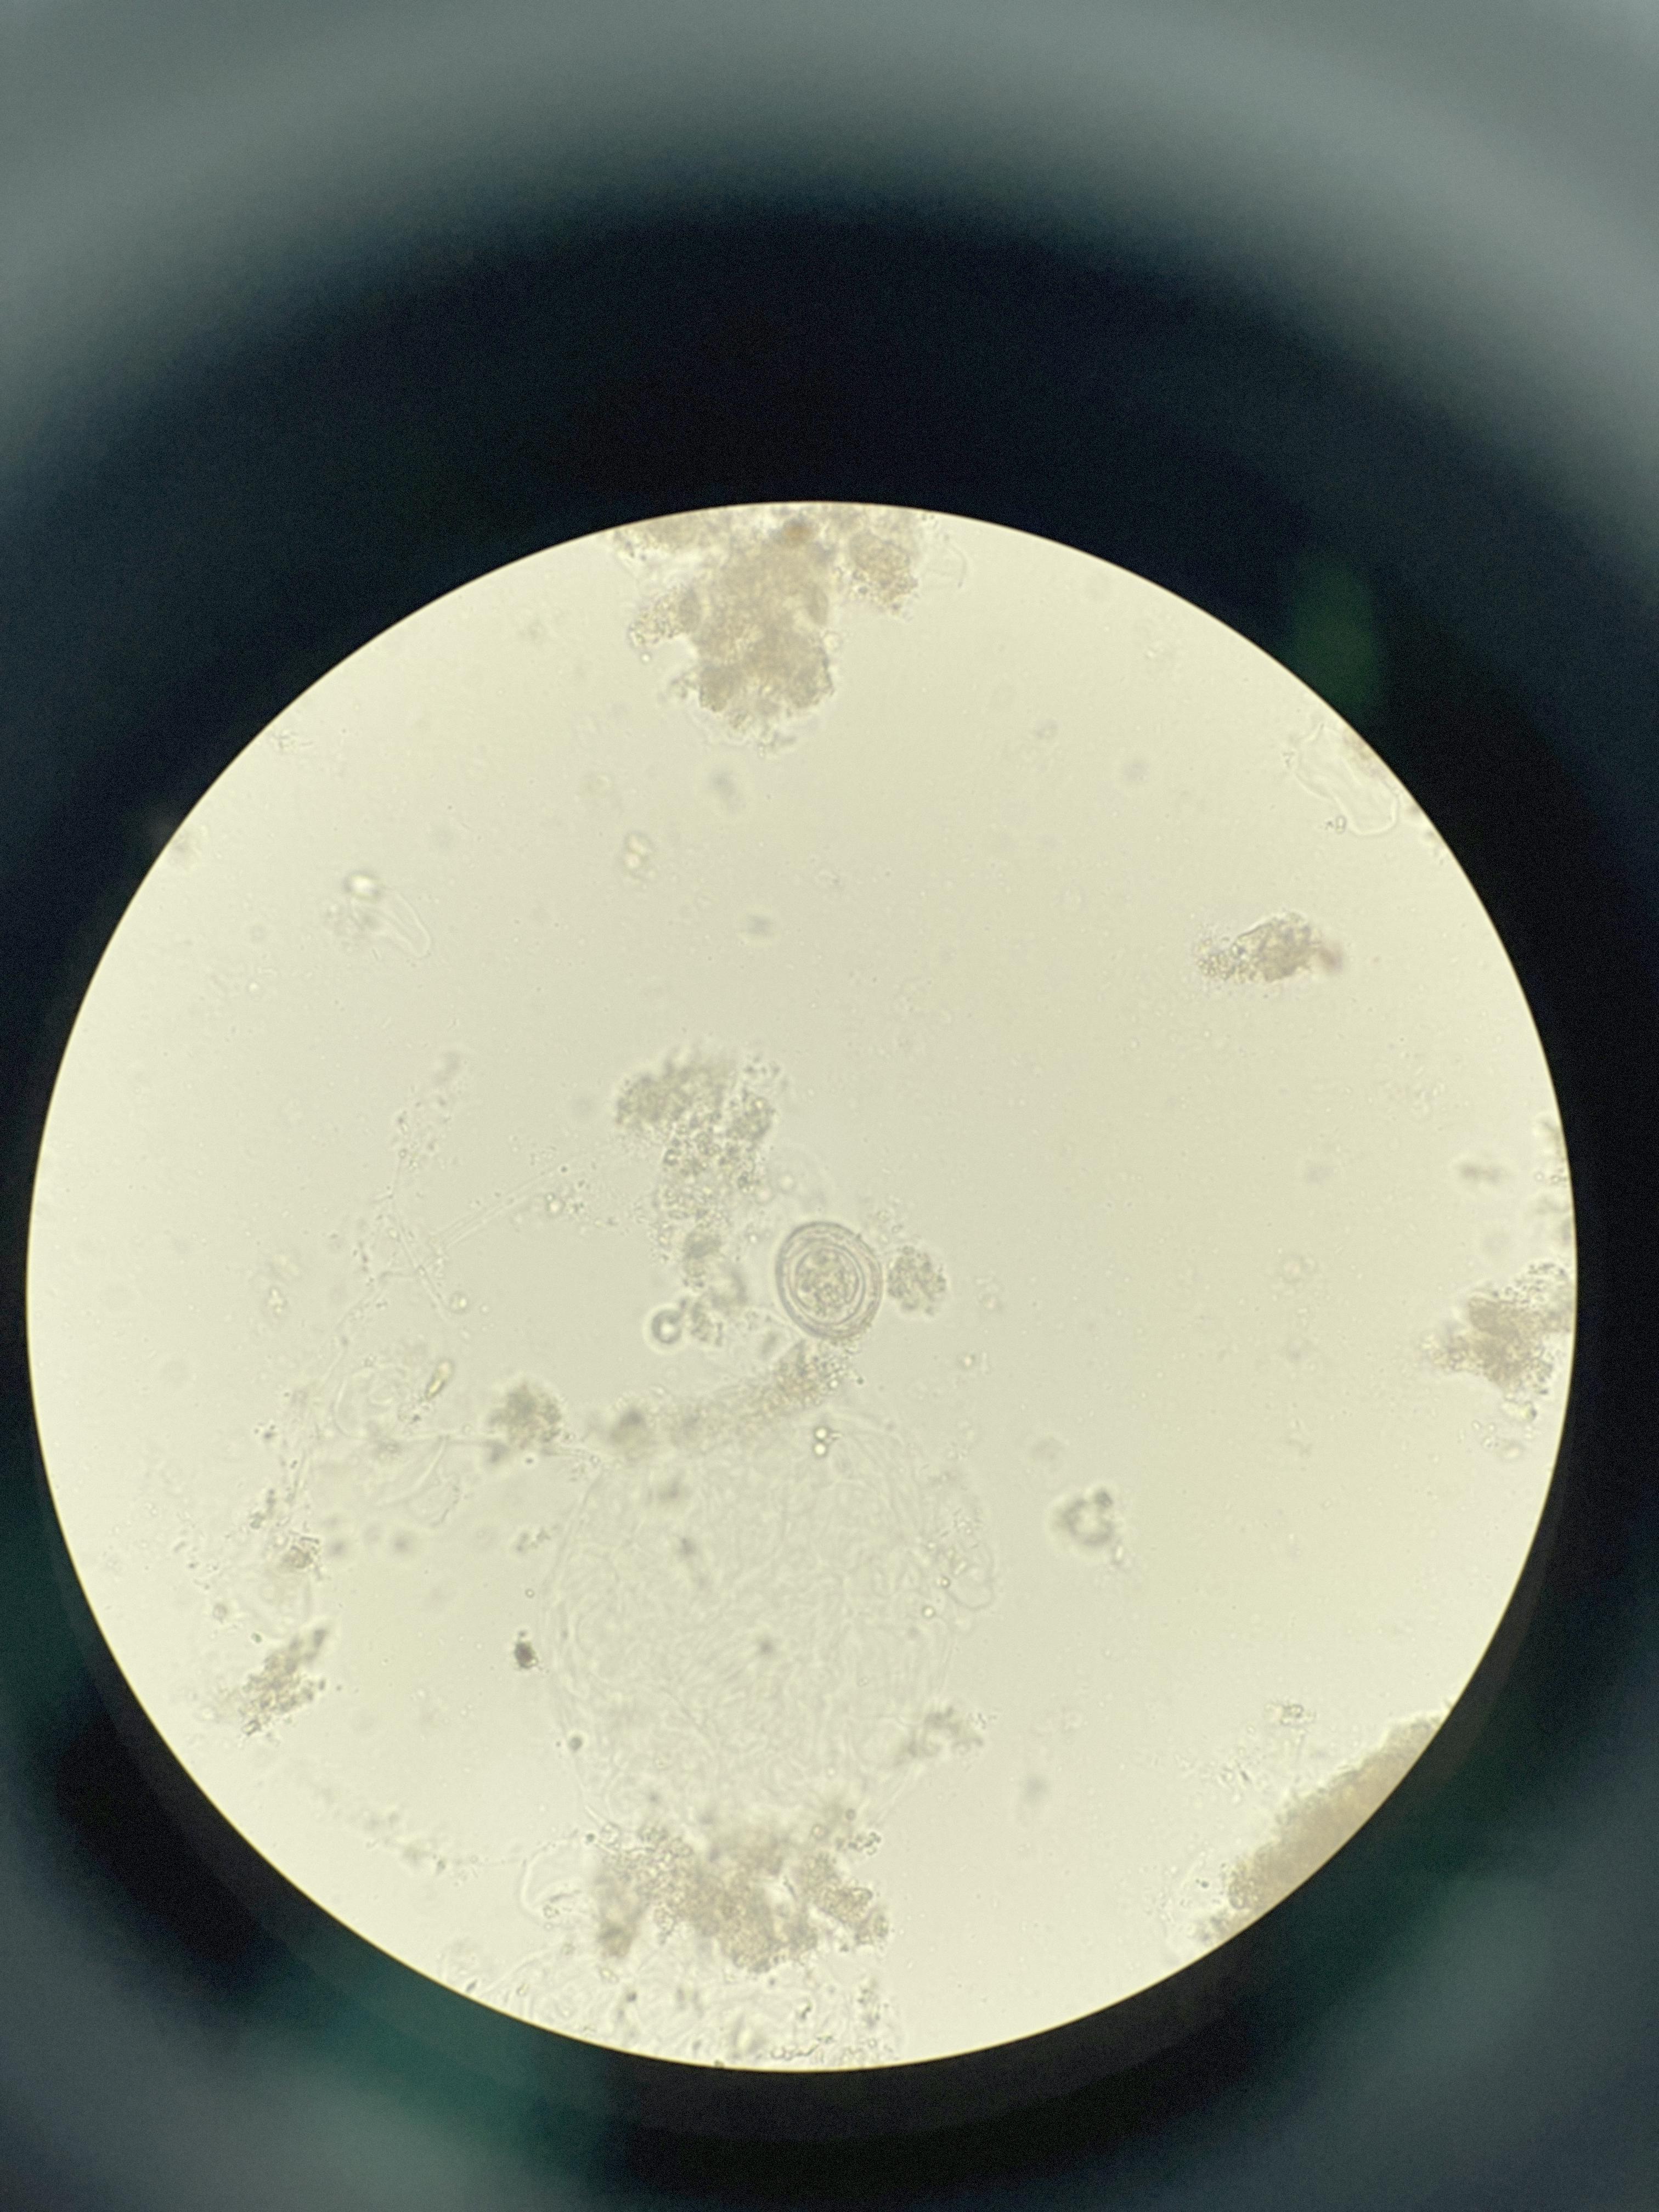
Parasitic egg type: Hymenolepis nana